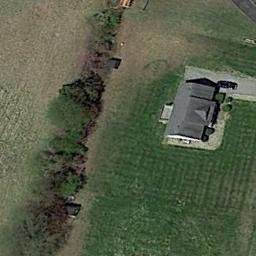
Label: sparse_residential